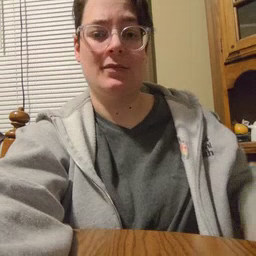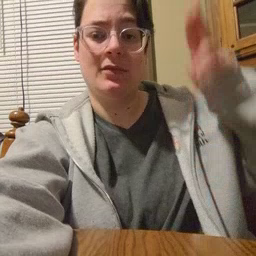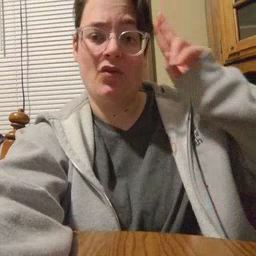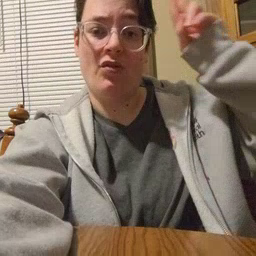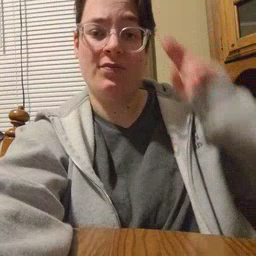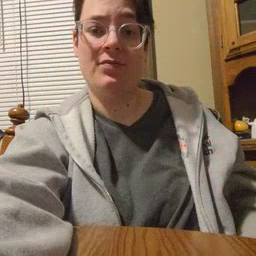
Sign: uncle